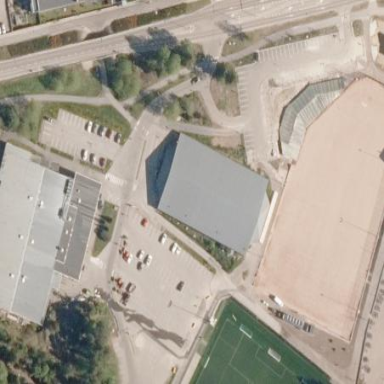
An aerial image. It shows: Building with ice rink for ice skating and ice hockey.